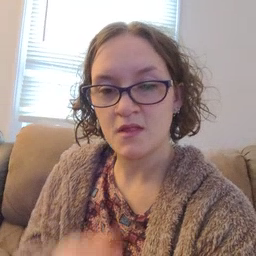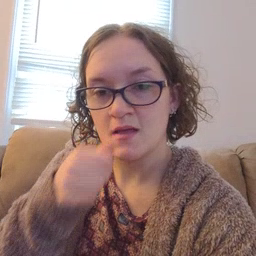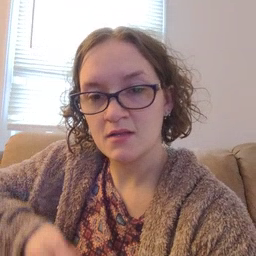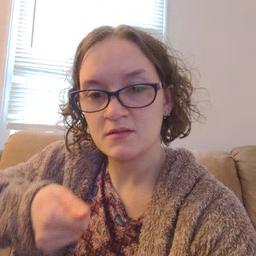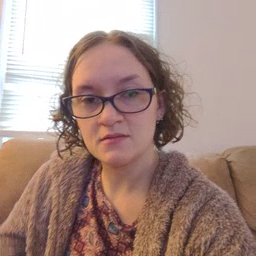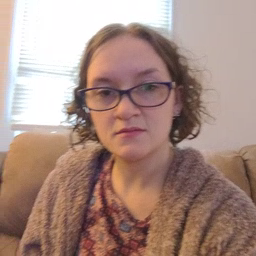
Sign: hide